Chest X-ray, AP view. Patient: 28 years old, sex M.
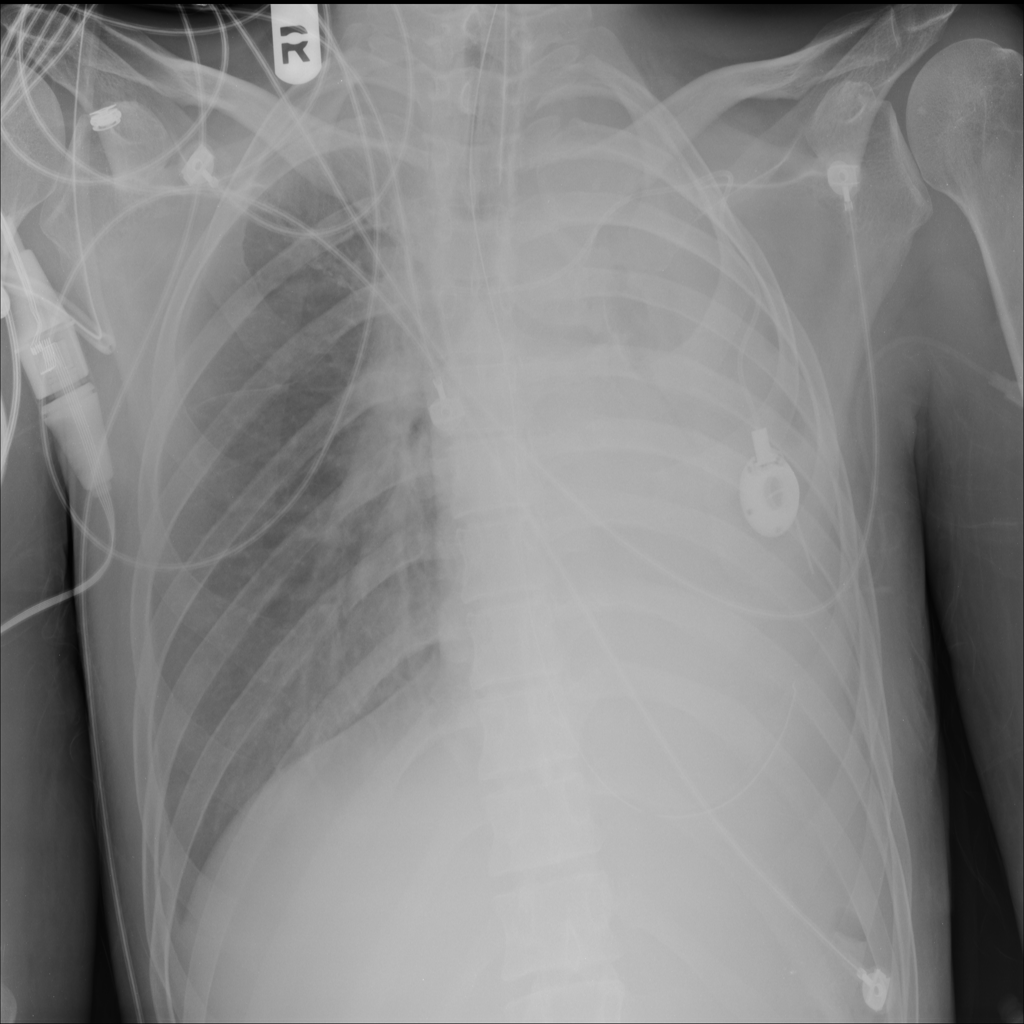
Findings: No Finding